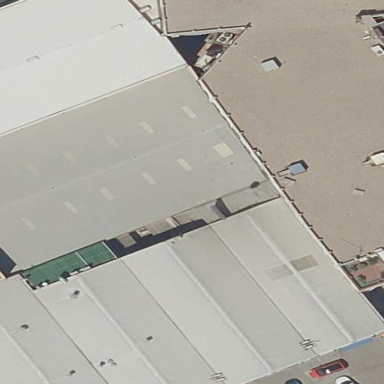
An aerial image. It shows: Industrial building.